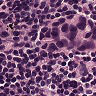
Metastatic tissue present: yes